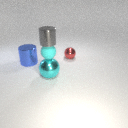
small gray metal cylinder above large cyan metal sphere